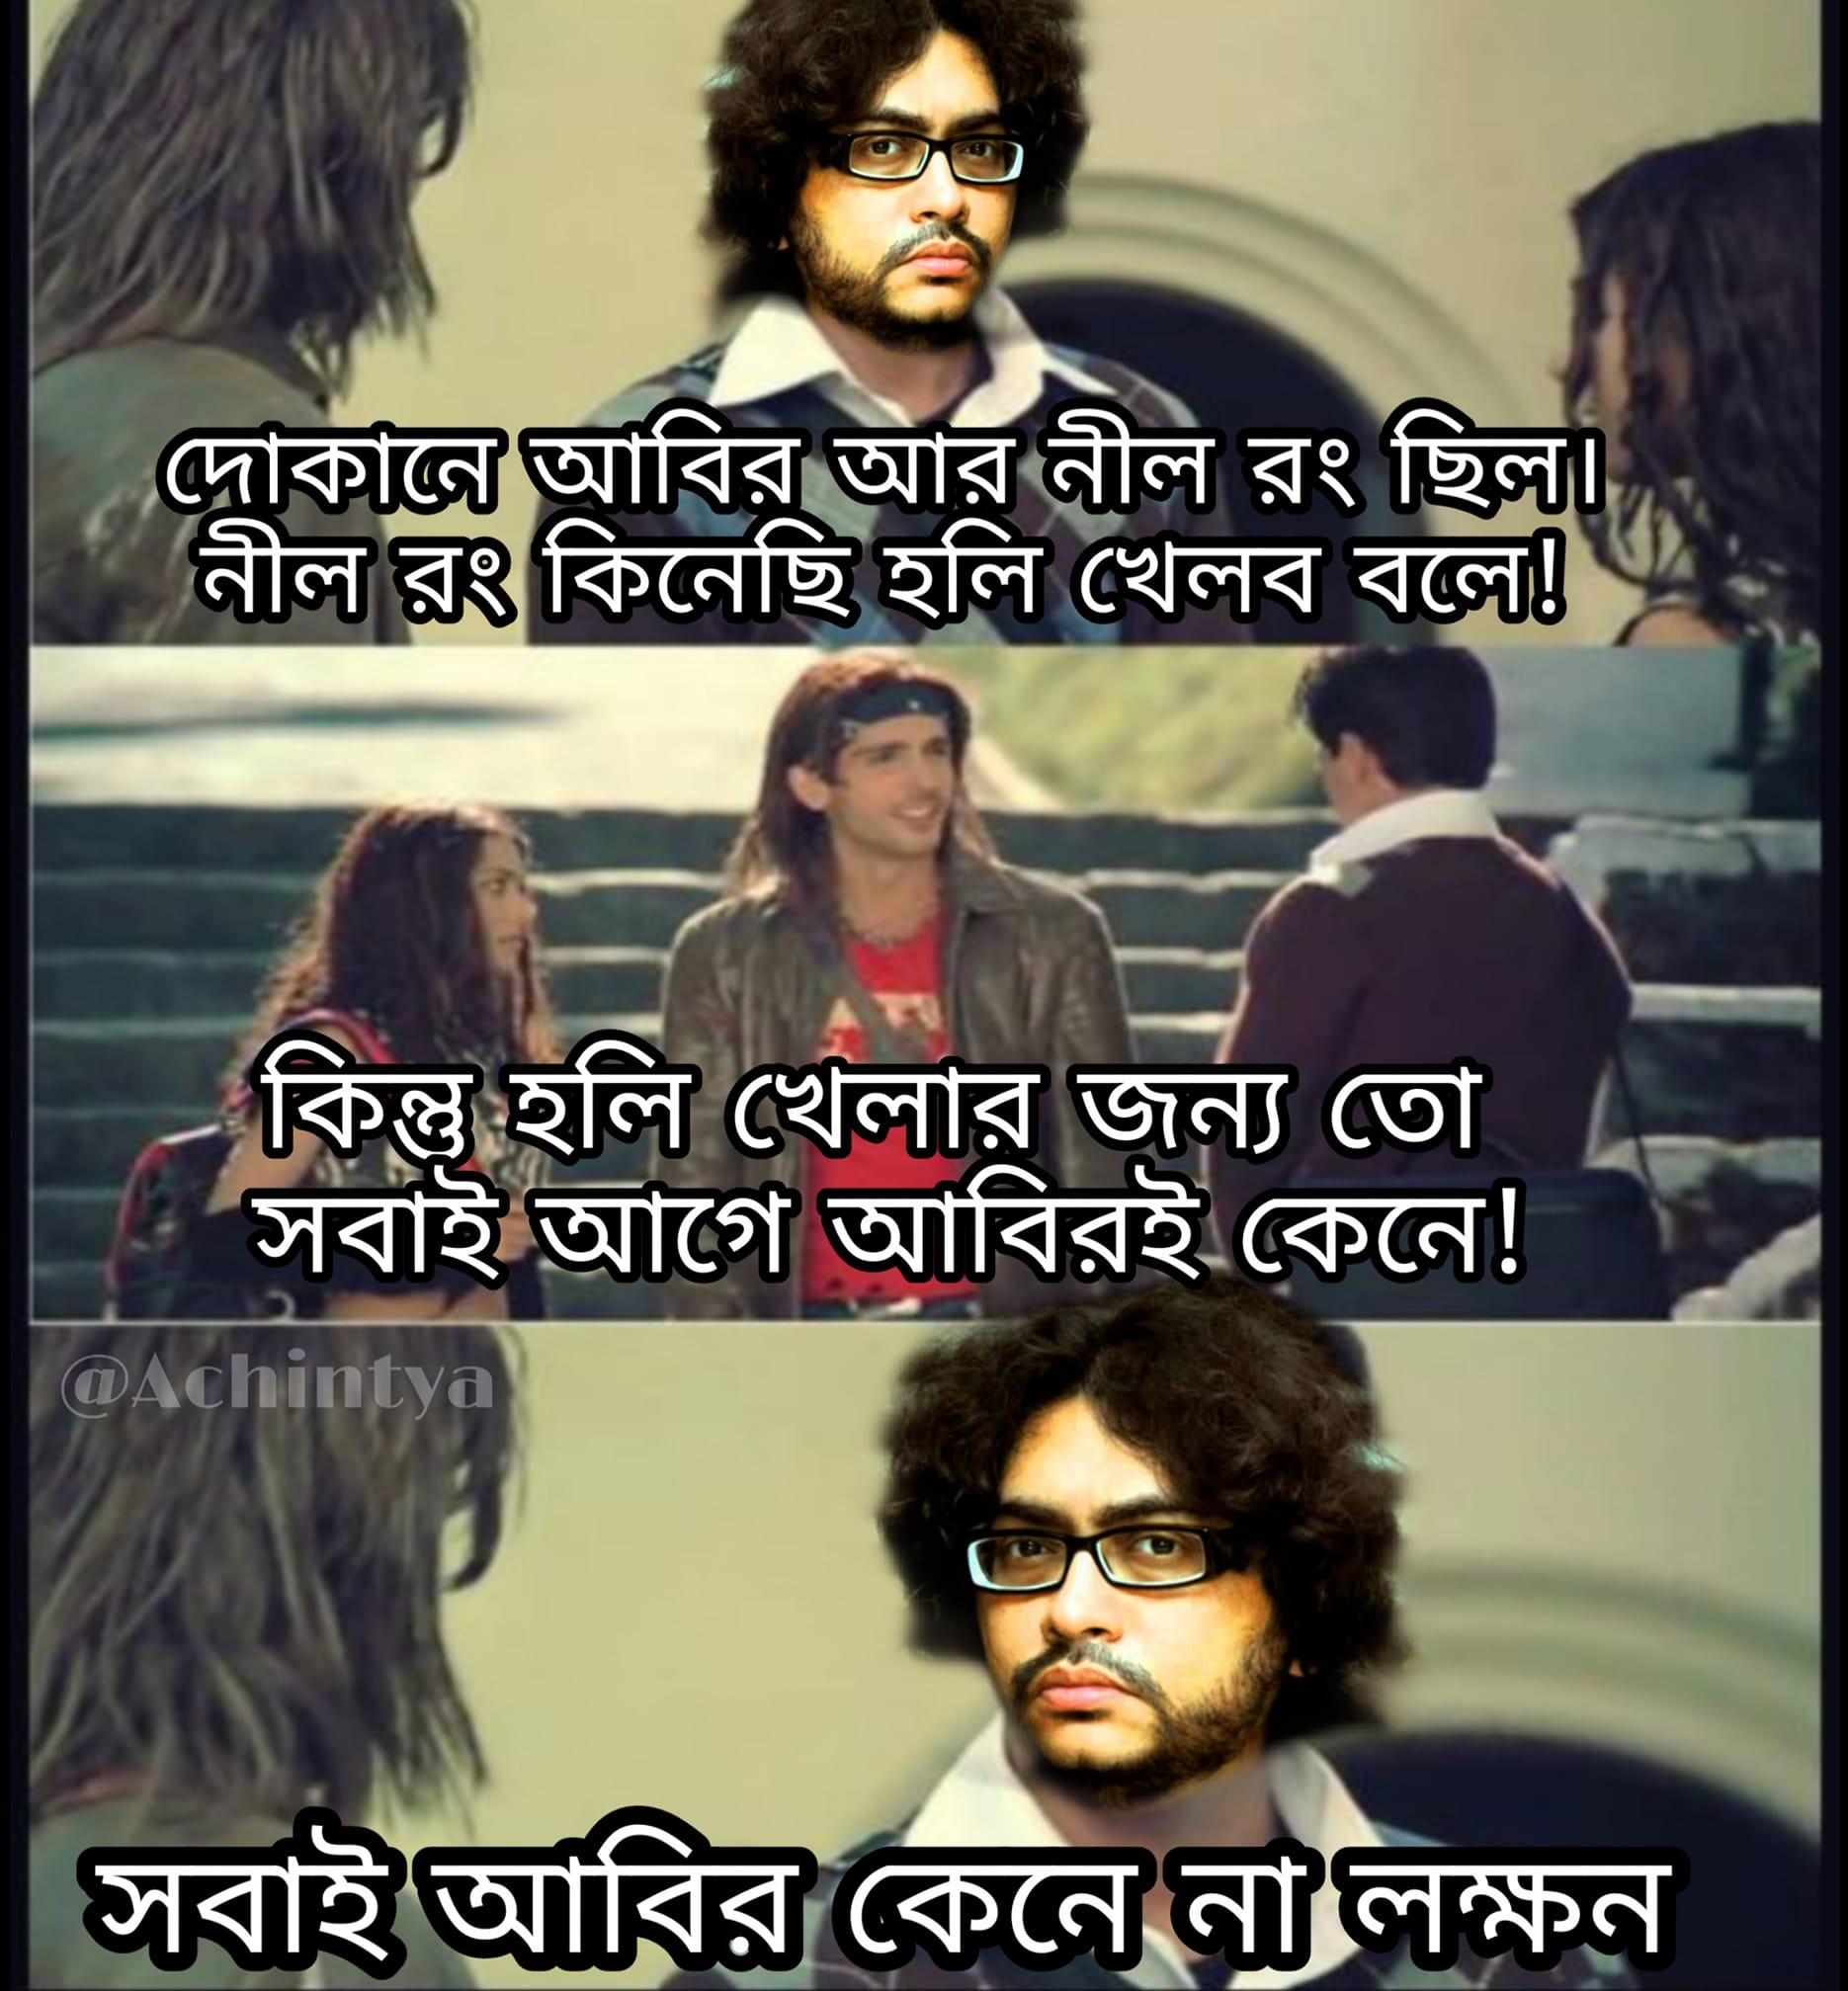
Caption: দোকানে আবির আর নীল রং ছিল । নীল রং কিনেছি হলি খেলব বলে !   কিন্তু হলি খেলার জন্য তো  সবাই আগে আবিরই কেনে !    সবাই আবির কেনে না লক্ষন
Label: non-hate